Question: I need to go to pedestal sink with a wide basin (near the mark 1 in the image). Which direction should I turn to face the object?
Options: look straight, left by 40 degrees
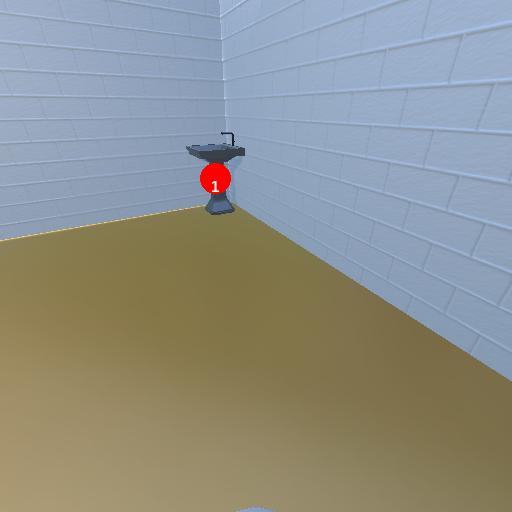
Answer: look straight